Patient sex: F
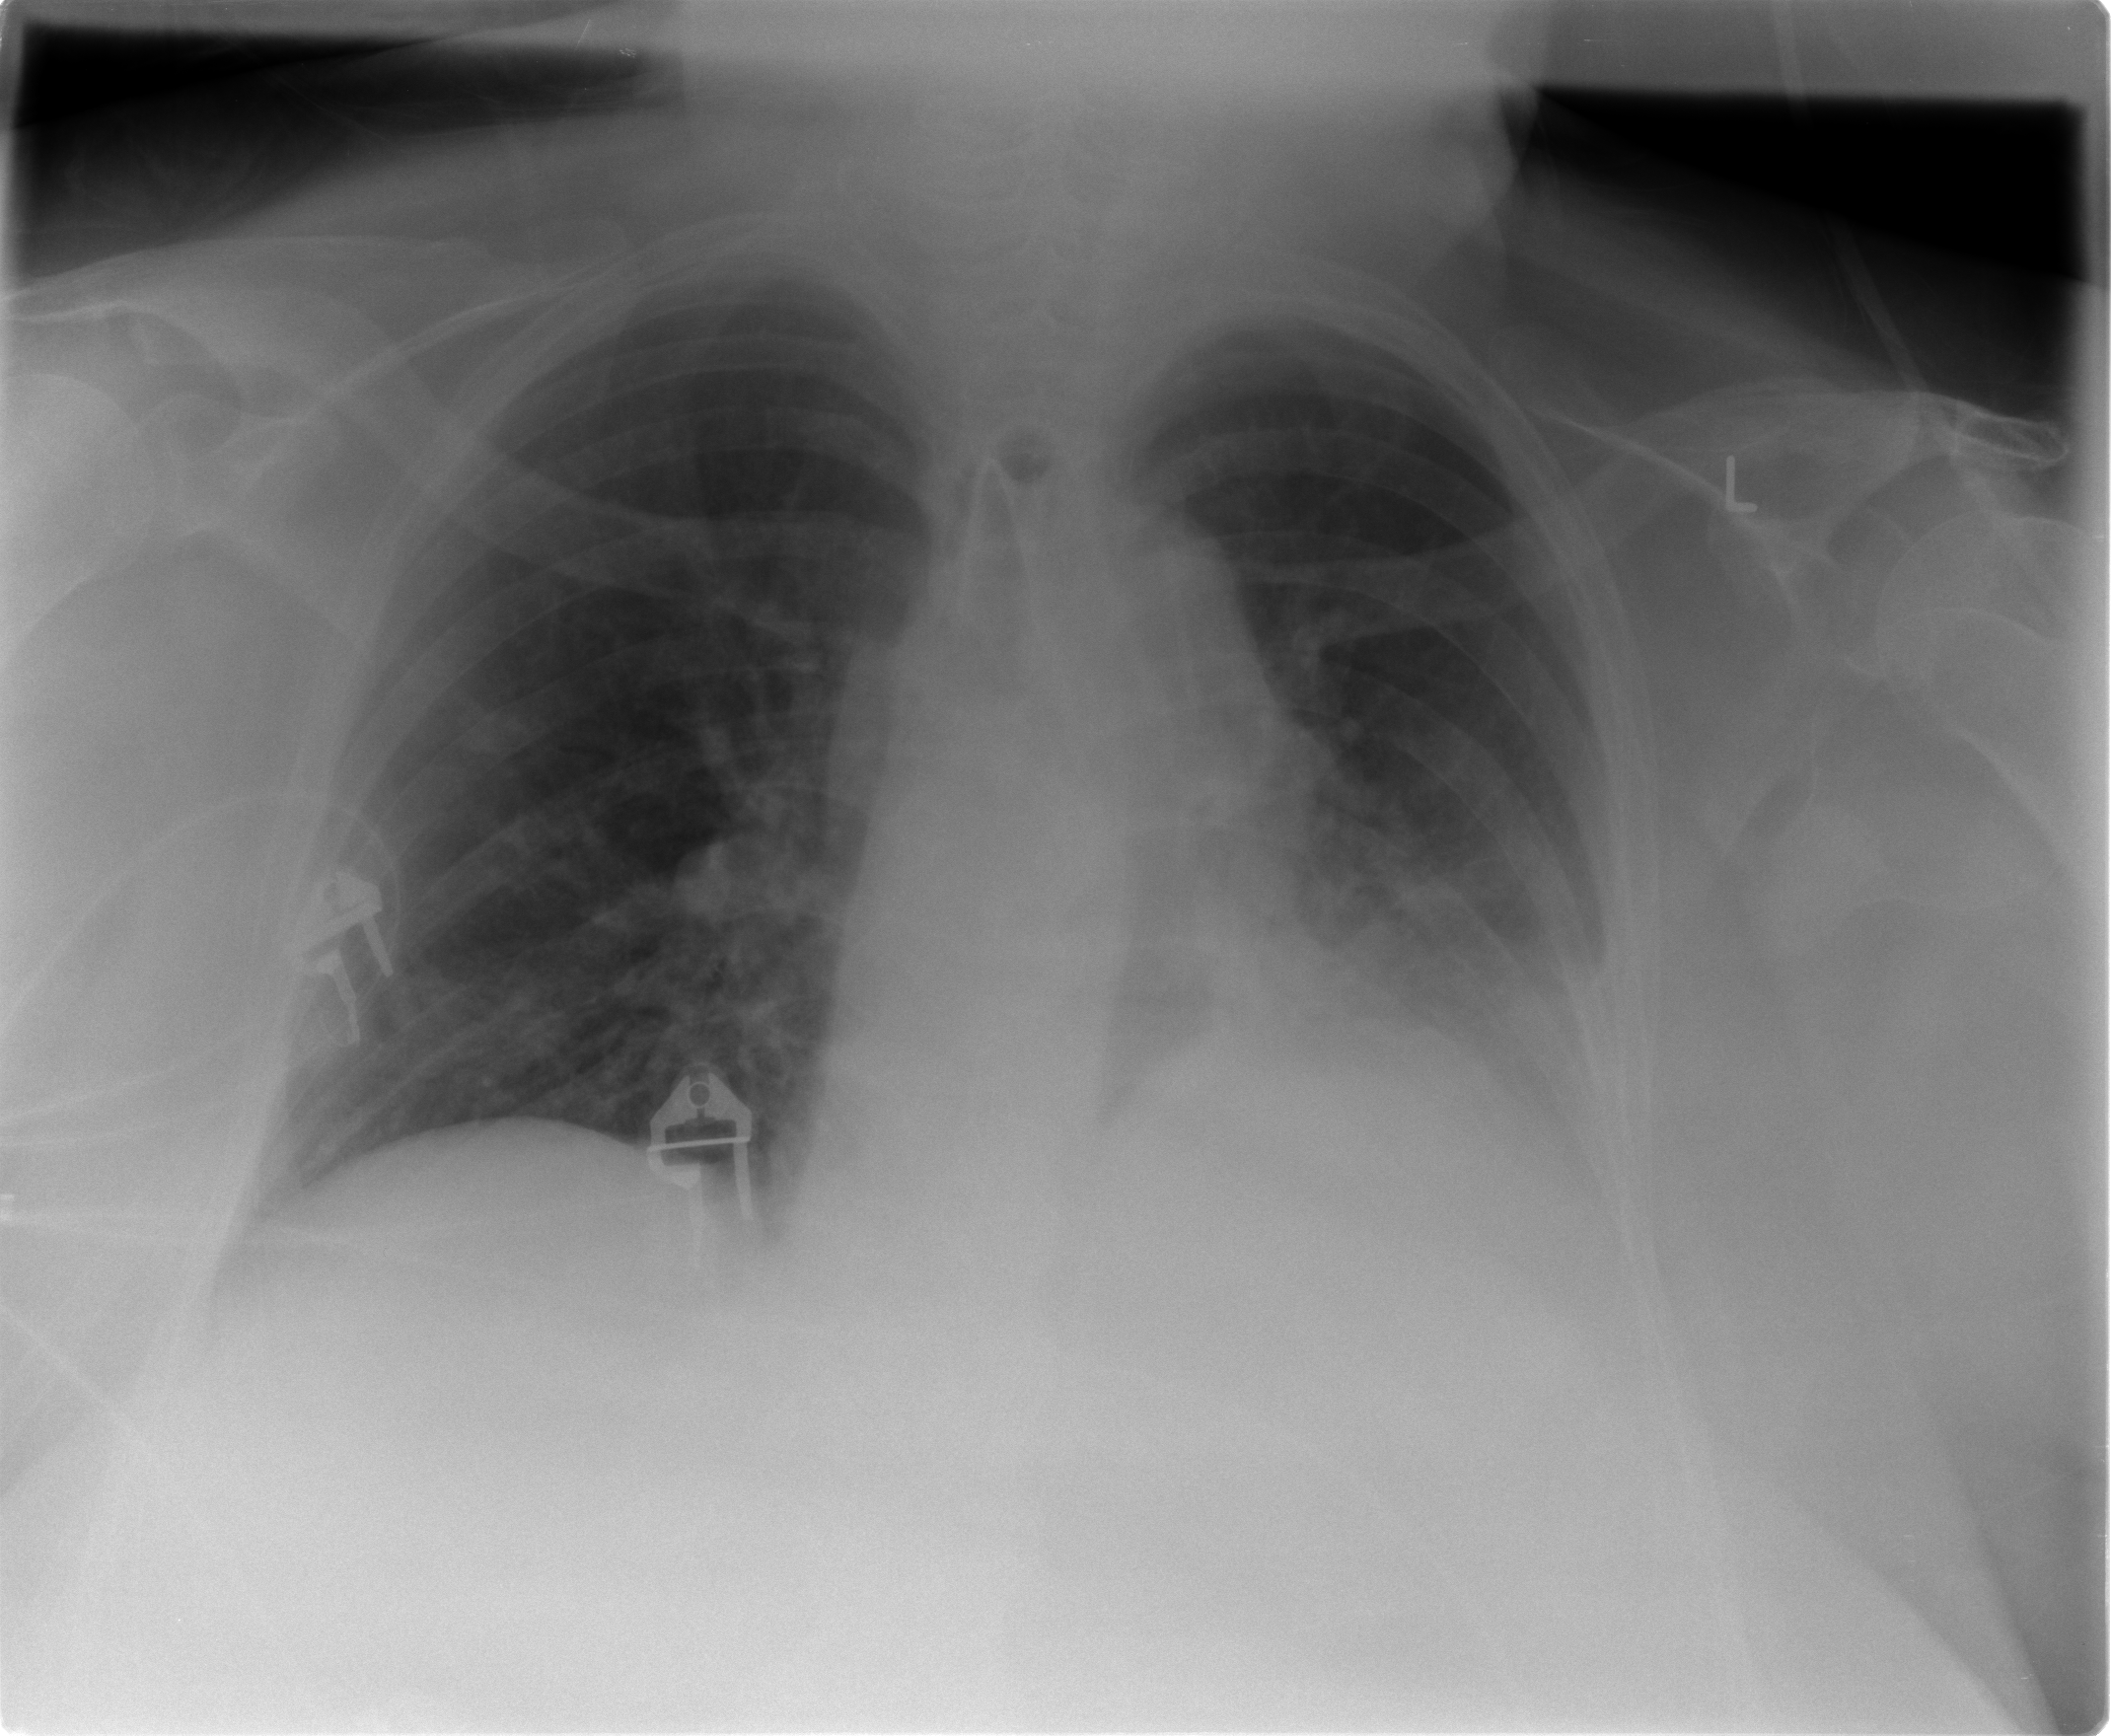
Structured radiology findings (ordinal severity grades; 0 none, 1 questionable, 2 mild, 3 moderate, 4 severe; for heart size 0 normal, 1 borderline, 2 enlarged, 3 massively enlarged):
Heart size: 2
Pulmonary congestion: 2
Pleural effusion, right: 0
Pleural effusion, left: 3
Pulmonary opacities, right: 0
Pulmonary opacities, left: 2
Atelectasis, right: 2
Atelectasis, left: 2